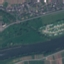
Land use / land cover class: River